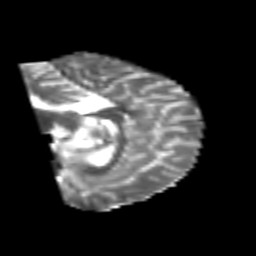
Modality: T2w
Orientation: sagittal
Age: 25
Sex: male
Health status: healthy